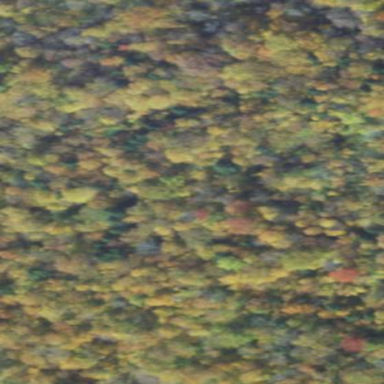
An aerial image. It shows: Mixed leaf woodland.